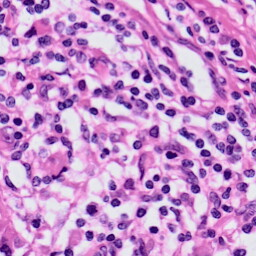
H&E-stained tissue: Skin